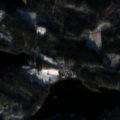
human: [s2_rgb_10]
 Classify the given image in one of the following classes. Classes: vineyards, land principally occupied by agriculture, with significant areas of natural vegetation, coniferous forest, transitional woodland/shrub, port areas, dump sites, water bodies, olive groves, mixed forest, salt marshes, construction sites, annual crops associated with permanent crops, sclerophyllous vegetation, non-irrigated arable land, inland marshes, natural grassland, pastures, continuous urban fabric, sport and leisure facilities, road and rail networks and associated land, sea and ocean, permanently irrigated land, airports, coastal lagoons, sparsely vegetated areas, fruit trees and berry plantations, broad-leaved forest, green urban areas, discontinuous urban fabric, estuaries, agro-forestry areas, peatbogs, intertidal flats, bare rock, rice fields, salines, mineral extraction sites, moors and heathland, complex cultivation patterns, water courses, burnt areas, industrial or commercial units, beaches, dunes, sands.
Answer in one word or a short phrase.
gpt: coniferous forest, mixed forest, water bodies